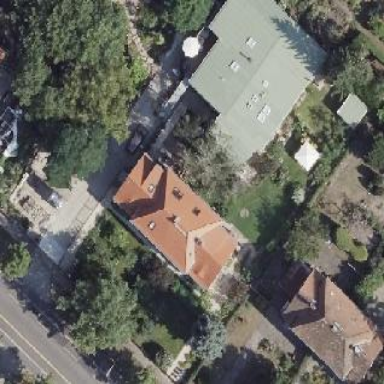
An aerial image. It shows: House with hipped roof.